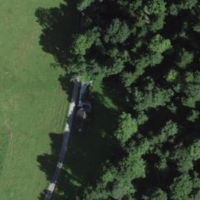
EUNIS habitat code: 44
Species observed at this site:
Ilex aquifolium